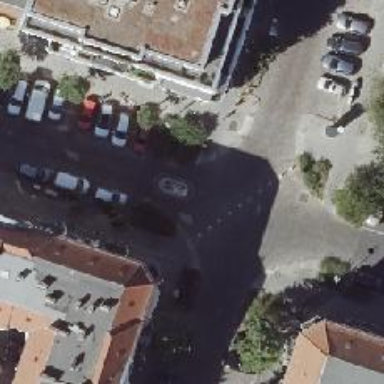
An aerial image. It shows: Unmarked crossing with kerb extension on both sides.